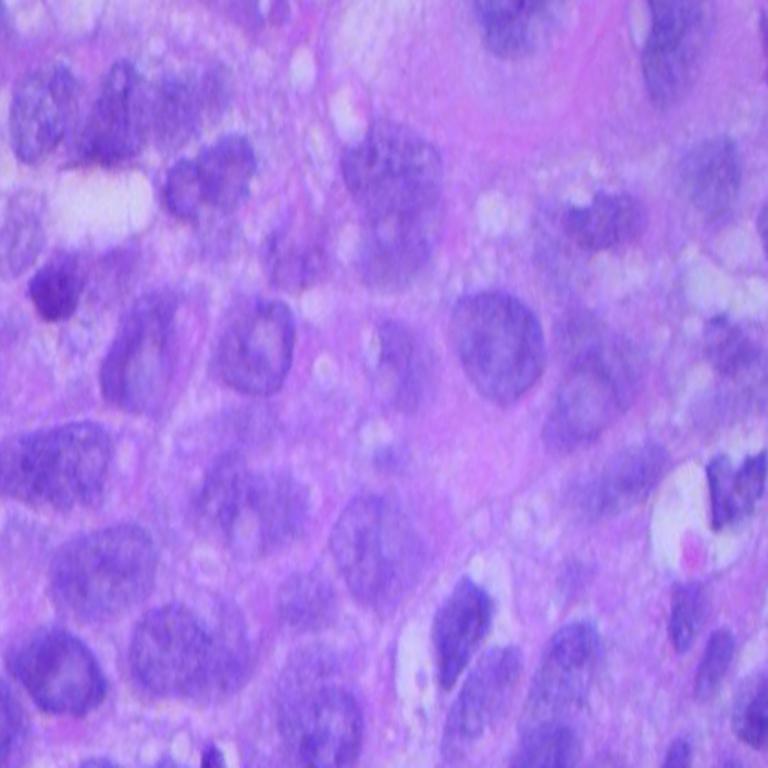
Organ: lung
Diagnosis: squamous carcinomas